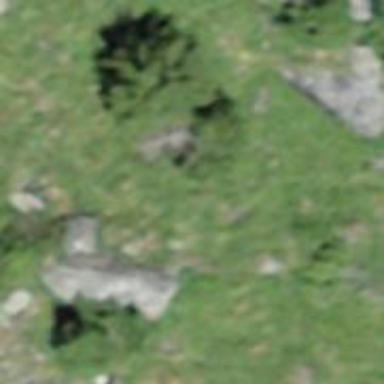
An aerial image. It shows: Needle-leaved tree in its natural environment.